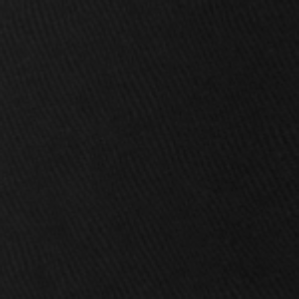
Label: frost